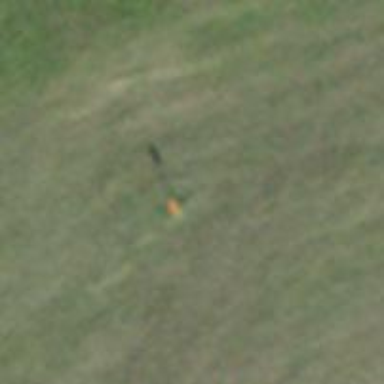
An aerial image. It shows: Pole supporting roof covering pipeline marker.